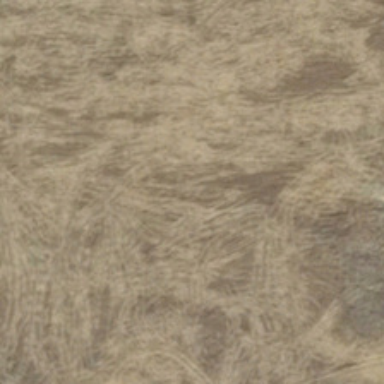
The bareland does not grow .